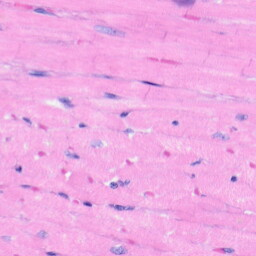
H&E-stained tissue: Heart